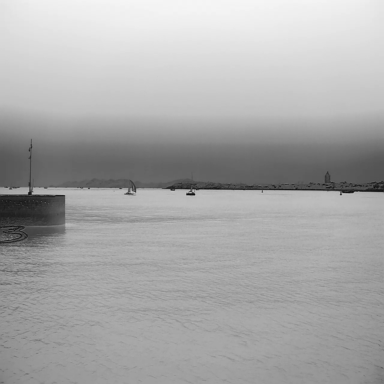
There is a container_ship in the infrared image.